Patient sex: M
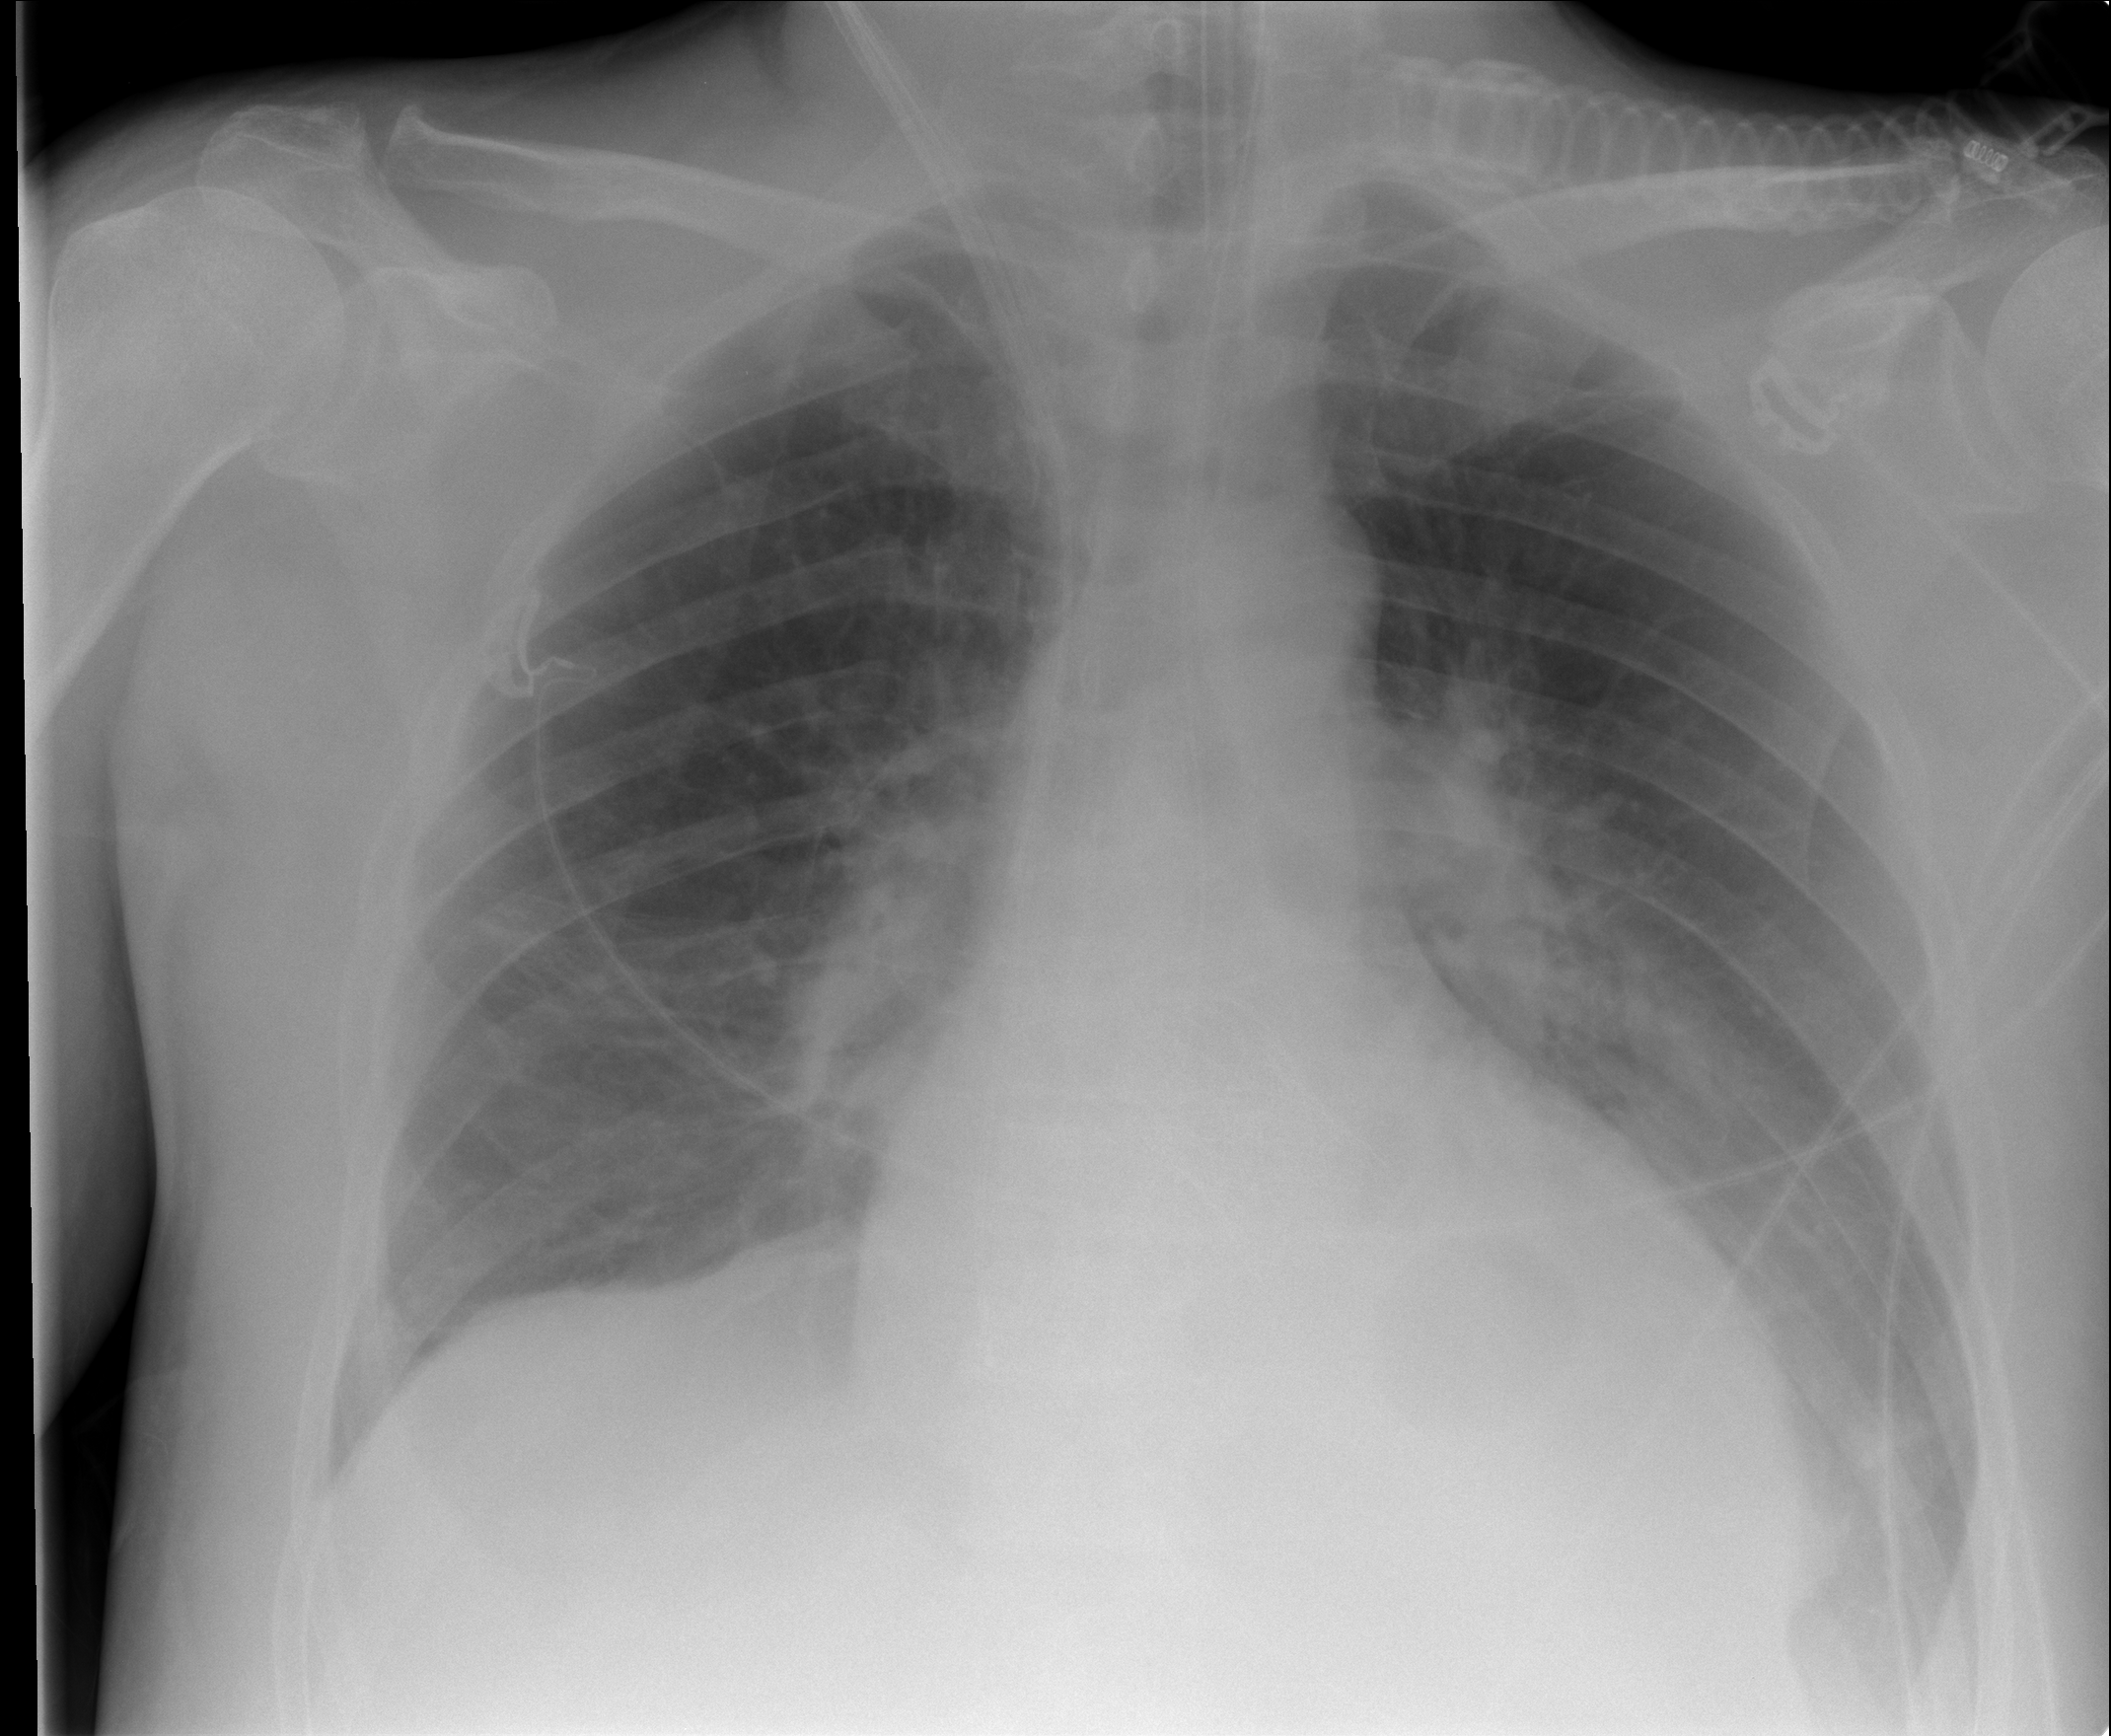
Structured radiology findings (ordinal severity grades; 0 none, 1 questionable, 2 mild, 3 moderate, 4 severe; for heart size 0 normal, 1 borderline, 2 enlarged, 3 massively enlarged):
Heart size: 2
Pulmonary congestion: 0
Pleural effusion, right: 0
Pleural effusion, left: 2
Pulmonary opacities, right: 0
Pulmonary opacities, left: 0
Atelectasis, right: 2
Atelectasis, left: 0